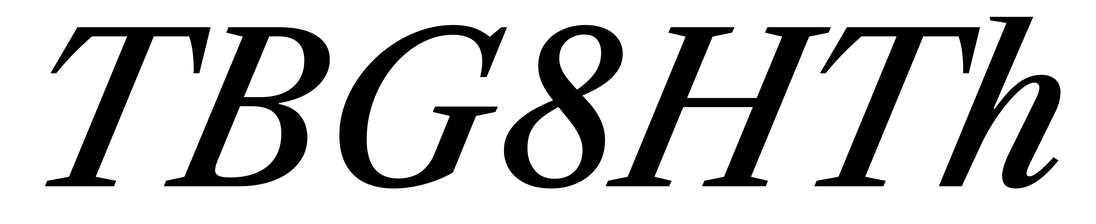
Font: LibreCaslonText-Italic_Medium_Italic